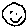
Label: smiley face